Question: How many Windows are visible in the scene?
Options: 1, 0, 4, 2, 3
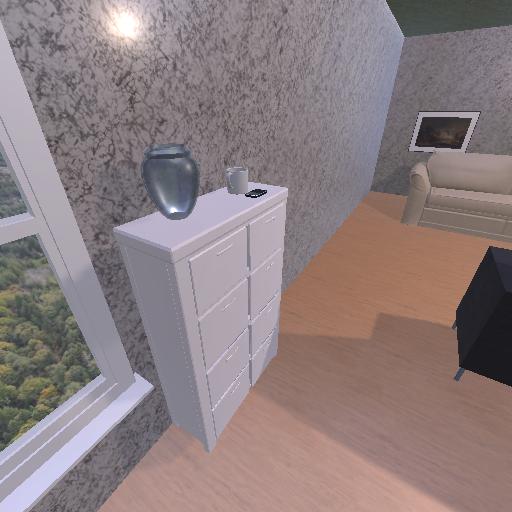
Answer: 1